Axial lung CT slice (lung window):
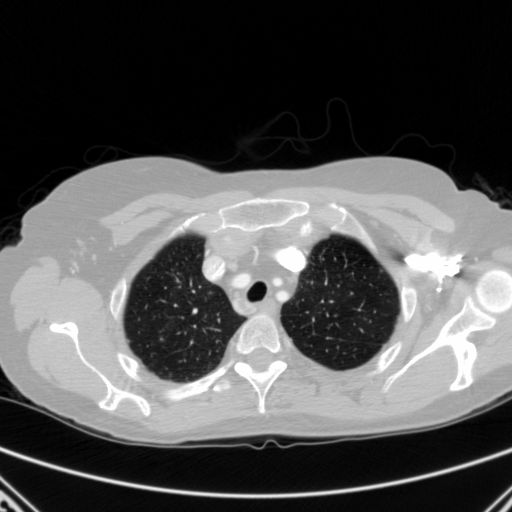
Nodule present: no